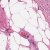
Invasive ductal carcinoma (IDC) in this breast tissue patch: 0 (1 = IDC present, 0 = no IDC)